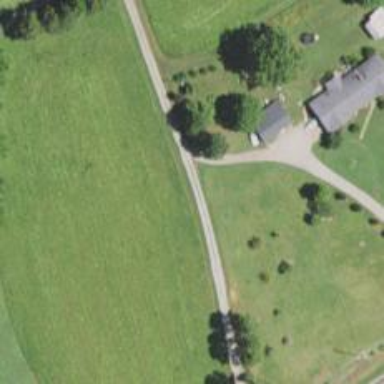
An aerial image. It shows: Driveway.